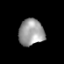
Tissue: prostate
Cell type: T cells
Senescence score: 0.3358
Nuclear area (px): 655
Mean DAPI intensity: 155.202